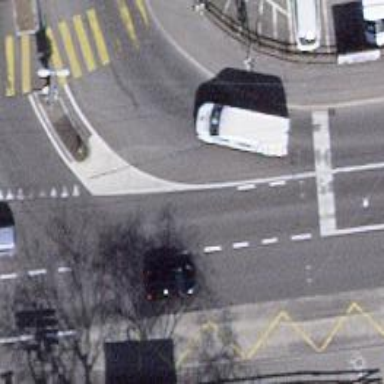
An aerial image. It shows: Asphalt road classified as primary highway. The road has trolley wire for trolley buses.